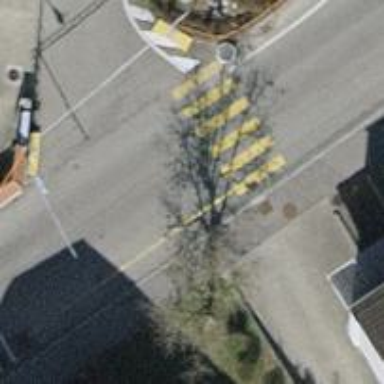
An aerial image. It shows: Marked crossing on asphalt footway.